Question: I'm trying to get all the value of Nutrients node, but it return null.
this is my database :

I have recipe node with values, then i have nested child "Nutrients"
i want to get all the values of it
'''
data_ref_recipe = FirebaseDatabase.getInstance().getReference("Recipes");
data_ref_recipe.child(recipe_id).addValueEventListener(new ValueEventListener() {
@Override
public void onDataChange(@NonNull DataSnapshot snapshot) {
recipe_name = String.valueOf(snapshot.child("recipe_name").getValue());
ingrediants = String.valueOf((snapshot.child("ingrediants").getValue()));
instructions = String.valueOf((snapshot.child("instructions").getValue()));
carb = String.valueOf(snapshot.child("Nutrients").child("carb").getValue());
fat = String.valueOf(snapshot.child("Nutrients").child("fat").getValue());
protien = String.valueOf(snapshot.child("Nutrients").child("protine").getValue());
calories = String.valueOf(snapshot.child("Nutrients").child("calories").getValue());
rcarb.setText(carb);
rfat.setText(fat);
rprotien.setText(protien);
rcalories.setText(calories);
public void onCancelled(@NonNull DatabaseError error) {
}
});
'''
I get all the values of ricpe. but i get null for Nutrients.
This is my recipe class :
'''
public class Recipe implements Serializable {
String recipe_id,uid, recipe_name , ingrediants ,instructions ,recipe_type , cook_time, quantity, date;
Uri recipe_image ;
Double carb,fat, protine, calories;
//for firebase
public Recipe (){}
public Recipe (Double carb, Double fat, Double protine, Double calories){
this.carb = carb;
this.fat = fat;
this.protine = protine;
this.calories = calories;
}
public Recipe(String recipe_id,String uid, String recipe_name, String ingrediants, String instructions, String recipe_type, String cook_time, String quantity , String date) {
this.recipe_id = recipe_id;
this.uid = uid;
this.recipe_name = recipe_name;
this.ingrediants = ingrediants;
this.instructions = instructions;
this.recipe_type = recipe_type;
this.cook_time = cook_time;
this.quantity = quantity;
this.date = date ;
}
'''
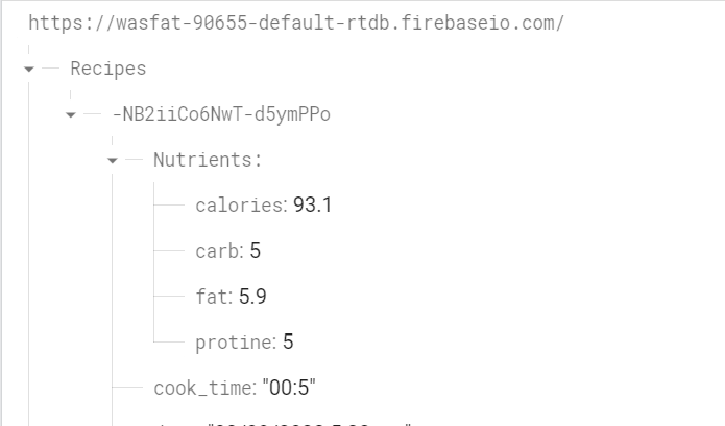
Answer: There's an additional colon (':') in the 'Nutrients:' key, which you'll also need to include in the code:
'''
DataSnapshot nutrients = snapshot.child("Nutrients:");
carb = String.valueOf(nutrients.child("carb").getValue());
fat = String.valueOf(nutrients.child("fat").getValue());
protien = String.valueOf(nutrients.child("protine").getValue());
calories = String.valueOf(nutrients.child("calories").getValue());
'''
If this still doesn't work, check the exact spelling and spaces of the node name in the console.
---
Also (not the problem here, but in general) you should never leave 'onCancelled' empty, as it means you're ignoring possible errors. At its minimum, it should be:
'''
public void onCancelled(@NonNull DatabaseError databaseError) {
throw databaseError.toException();
}
'''